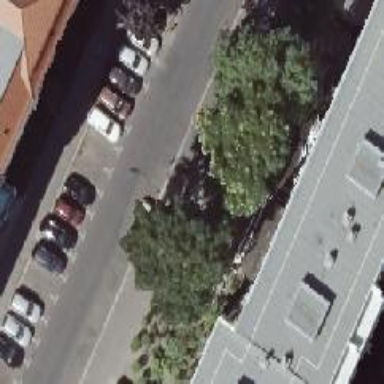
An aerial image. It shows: Street lamp support.